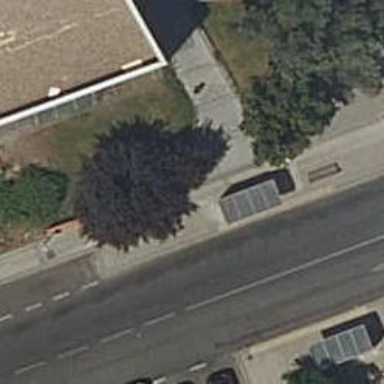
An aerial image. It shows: Bus stop with platform for public transport.